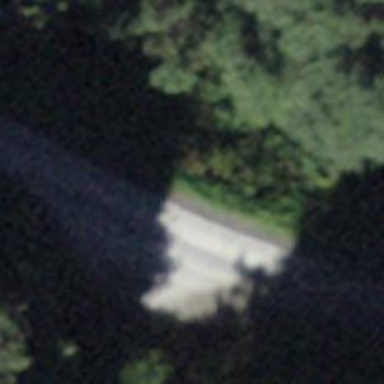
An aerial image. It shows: Passing place on the road.